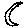
Label: moon